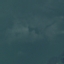
Label: SeaLake